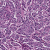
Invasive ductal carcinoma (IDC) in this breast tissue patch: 1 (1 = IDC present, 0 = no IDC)